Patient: sex F, age 59
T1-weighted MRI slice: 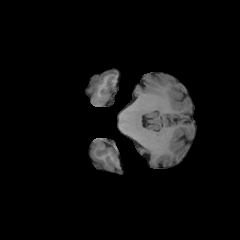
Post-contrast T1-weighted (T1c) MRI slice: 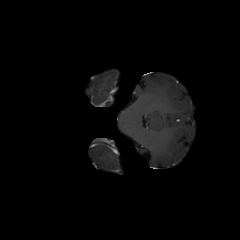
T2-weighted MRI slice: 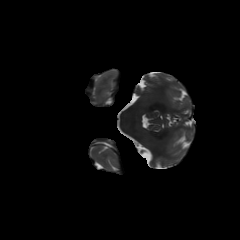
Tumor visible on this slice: no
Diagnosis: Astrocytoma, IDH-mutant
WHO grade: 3